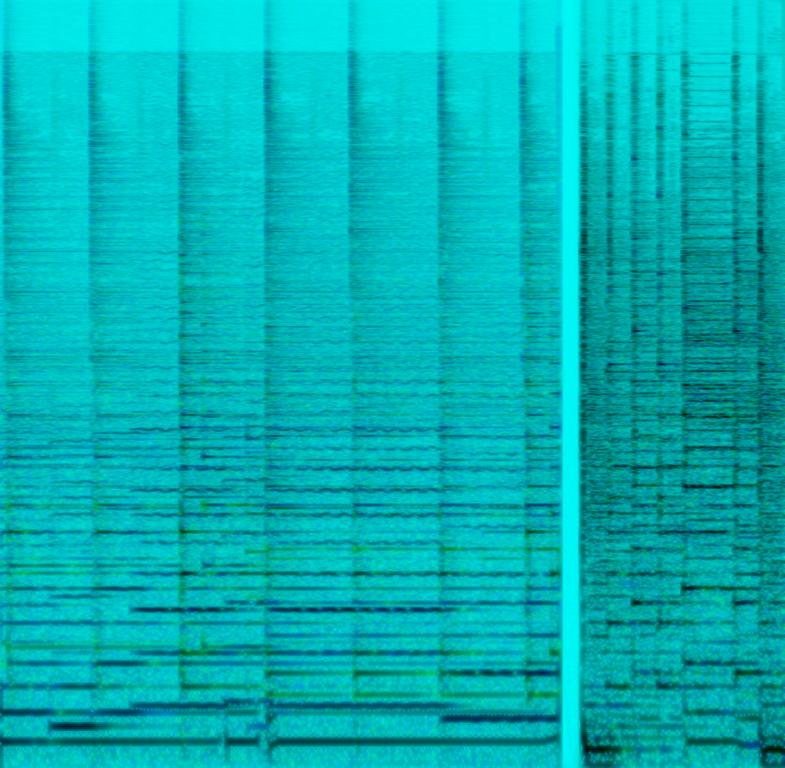
This audio clip is an electronic instrumental of two different tracks with medium fast tempo. The first tempo has an amplified piano playing an emphatic harmony along with digital drums. The second track has emphatic digital drums and electronic /synthesised music arrangement. Both the tracks are melodious, pleasant, harmonic, futuristic, captivating and engaging with a dance groove.